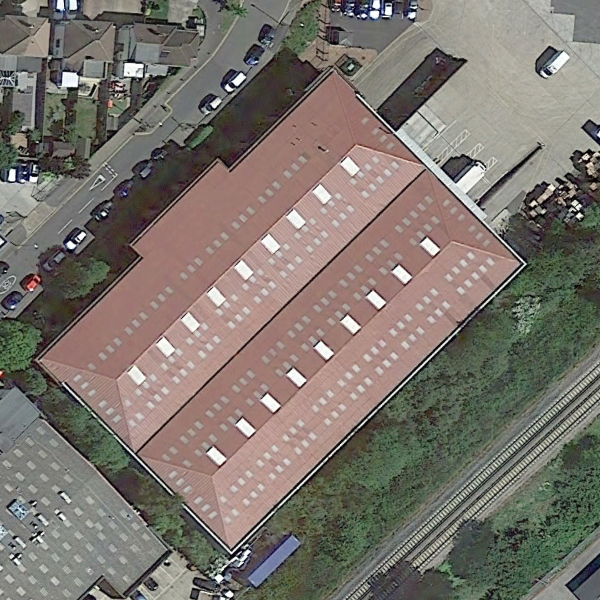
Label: Center